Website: crate-barrel
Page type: payment
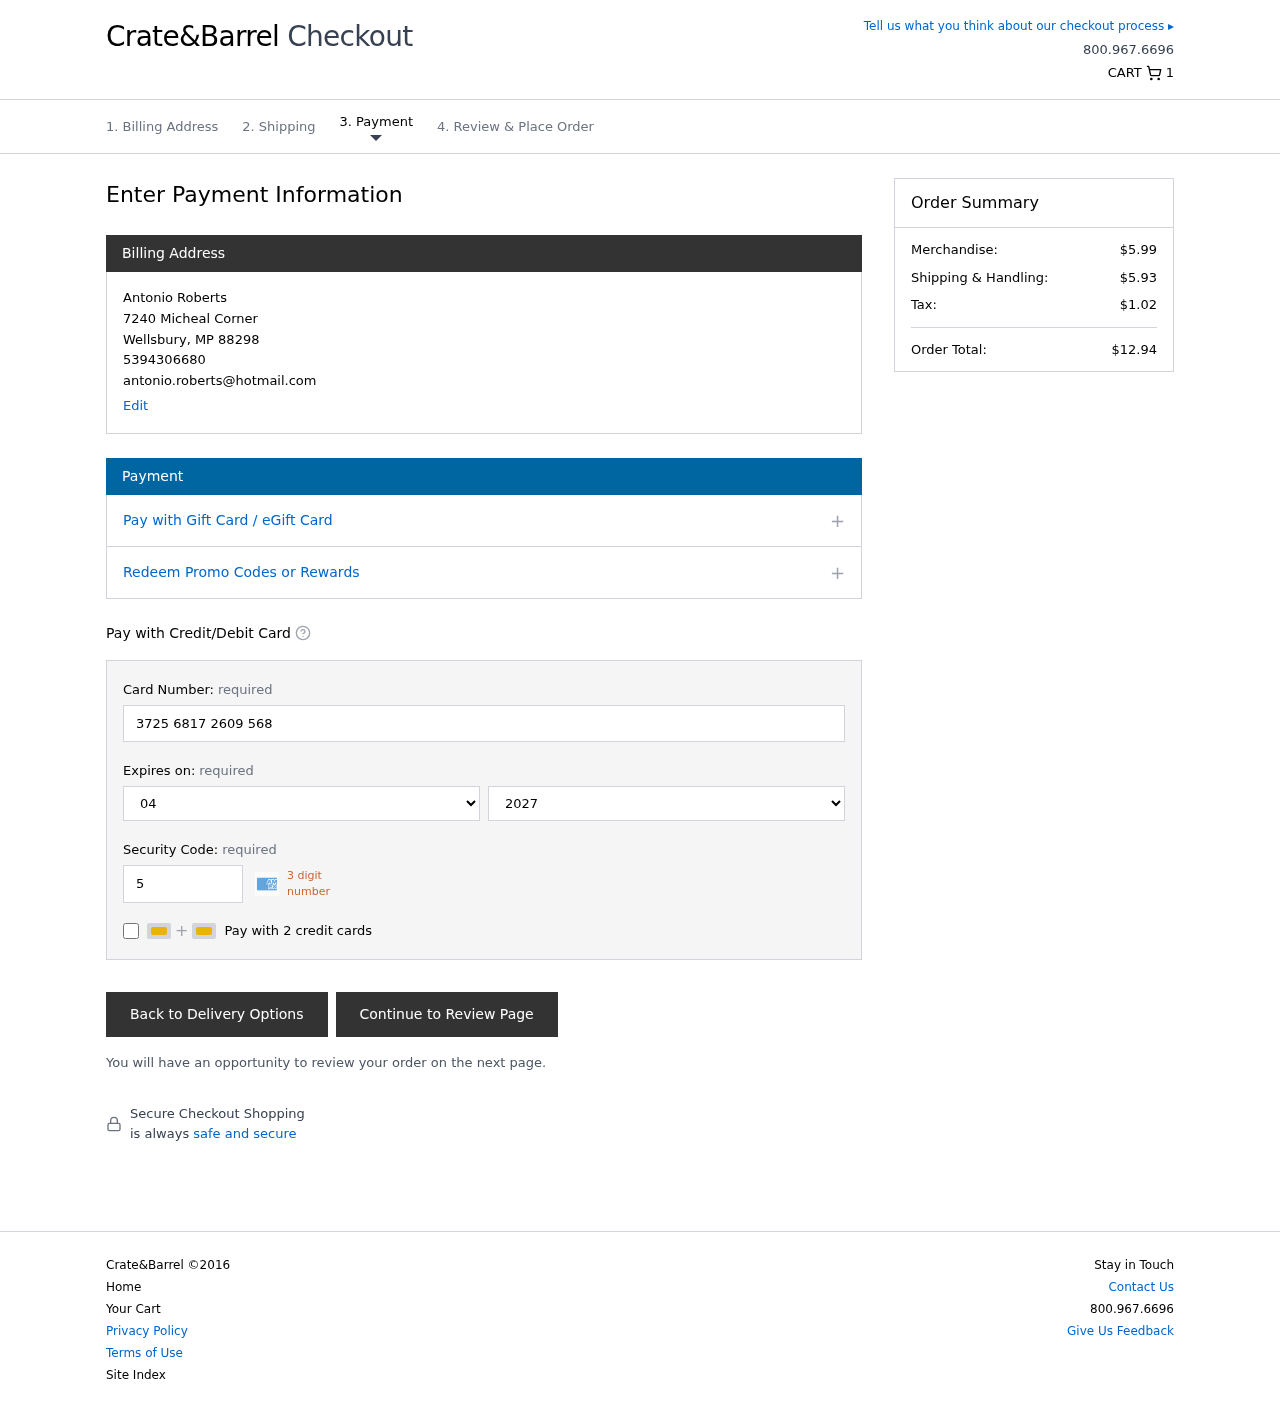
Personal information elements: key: PII_CARD_CVV
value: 5619
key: PII_CARD_EXPIRY_MONTH
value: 04
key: PII_CARD_EXPIRY_YEAR
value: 27
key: PII_CARD_NUMBER
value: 3725 6817 2609 568
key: PII_CITY
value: Wellsbury
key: PII_EMAIL
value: antonio.roberts@hotmail.com
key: PII_FULLNAME
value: Antonio Roberts
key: PII_PHONE
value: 5394306680
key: PII_POSTCODE
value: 88298
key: PII_STATE_ABBR
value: MP
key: PII_STREET
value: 7240 Micheal Corner
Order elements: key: ORDER_NUM_ITEMS
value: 1
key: ORDER_SUBTOTAL
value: $5.99
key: ORDER_SHIPPING_COST
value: $5.93
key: ORDER_TAX
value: $1.02
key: ORDER_TOTAL
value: $12.94